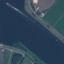
Land use / land cover: River